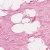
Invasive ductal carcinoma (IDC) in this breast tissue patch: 0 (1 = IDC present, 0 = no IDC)